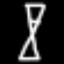
Label: hourglass